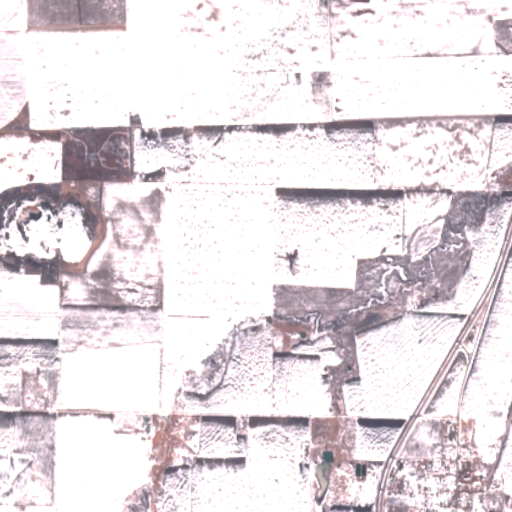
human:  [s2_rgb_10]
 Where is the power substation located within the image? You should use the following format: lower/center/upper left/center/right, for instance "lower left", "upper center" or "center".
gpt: The power substation is located in the lower right of the image.
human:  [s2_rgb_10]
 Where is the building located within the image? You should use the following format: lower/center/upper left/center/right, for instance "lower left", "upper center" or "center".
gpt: The building is located in the lower right of the image.
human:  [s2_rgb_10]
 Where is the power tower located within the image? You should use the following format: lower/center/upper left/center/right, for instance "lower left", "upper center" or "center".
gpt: There is no power tower in the image.